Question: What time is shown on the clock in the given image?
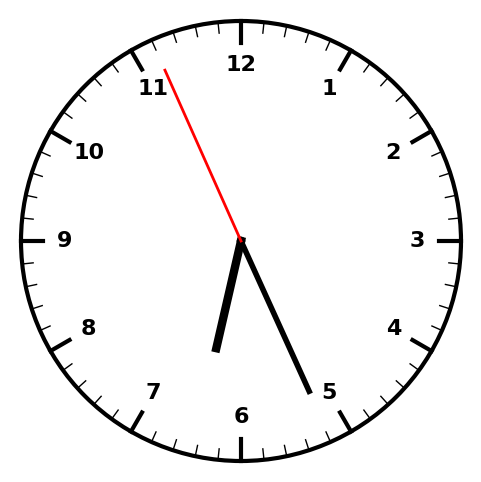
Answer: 06:25:56